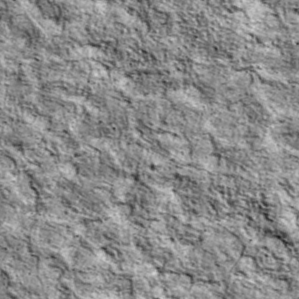
Label: non_frost